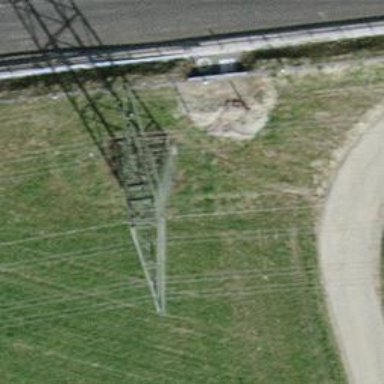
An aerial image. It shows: Power tower.